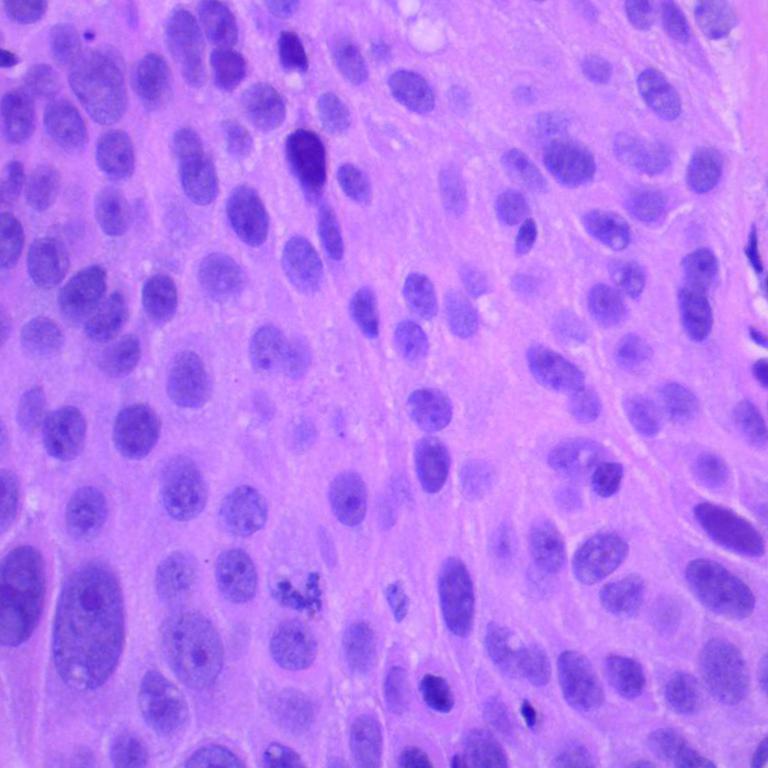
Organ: lung
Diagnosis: squamous carcinomas